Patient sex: F
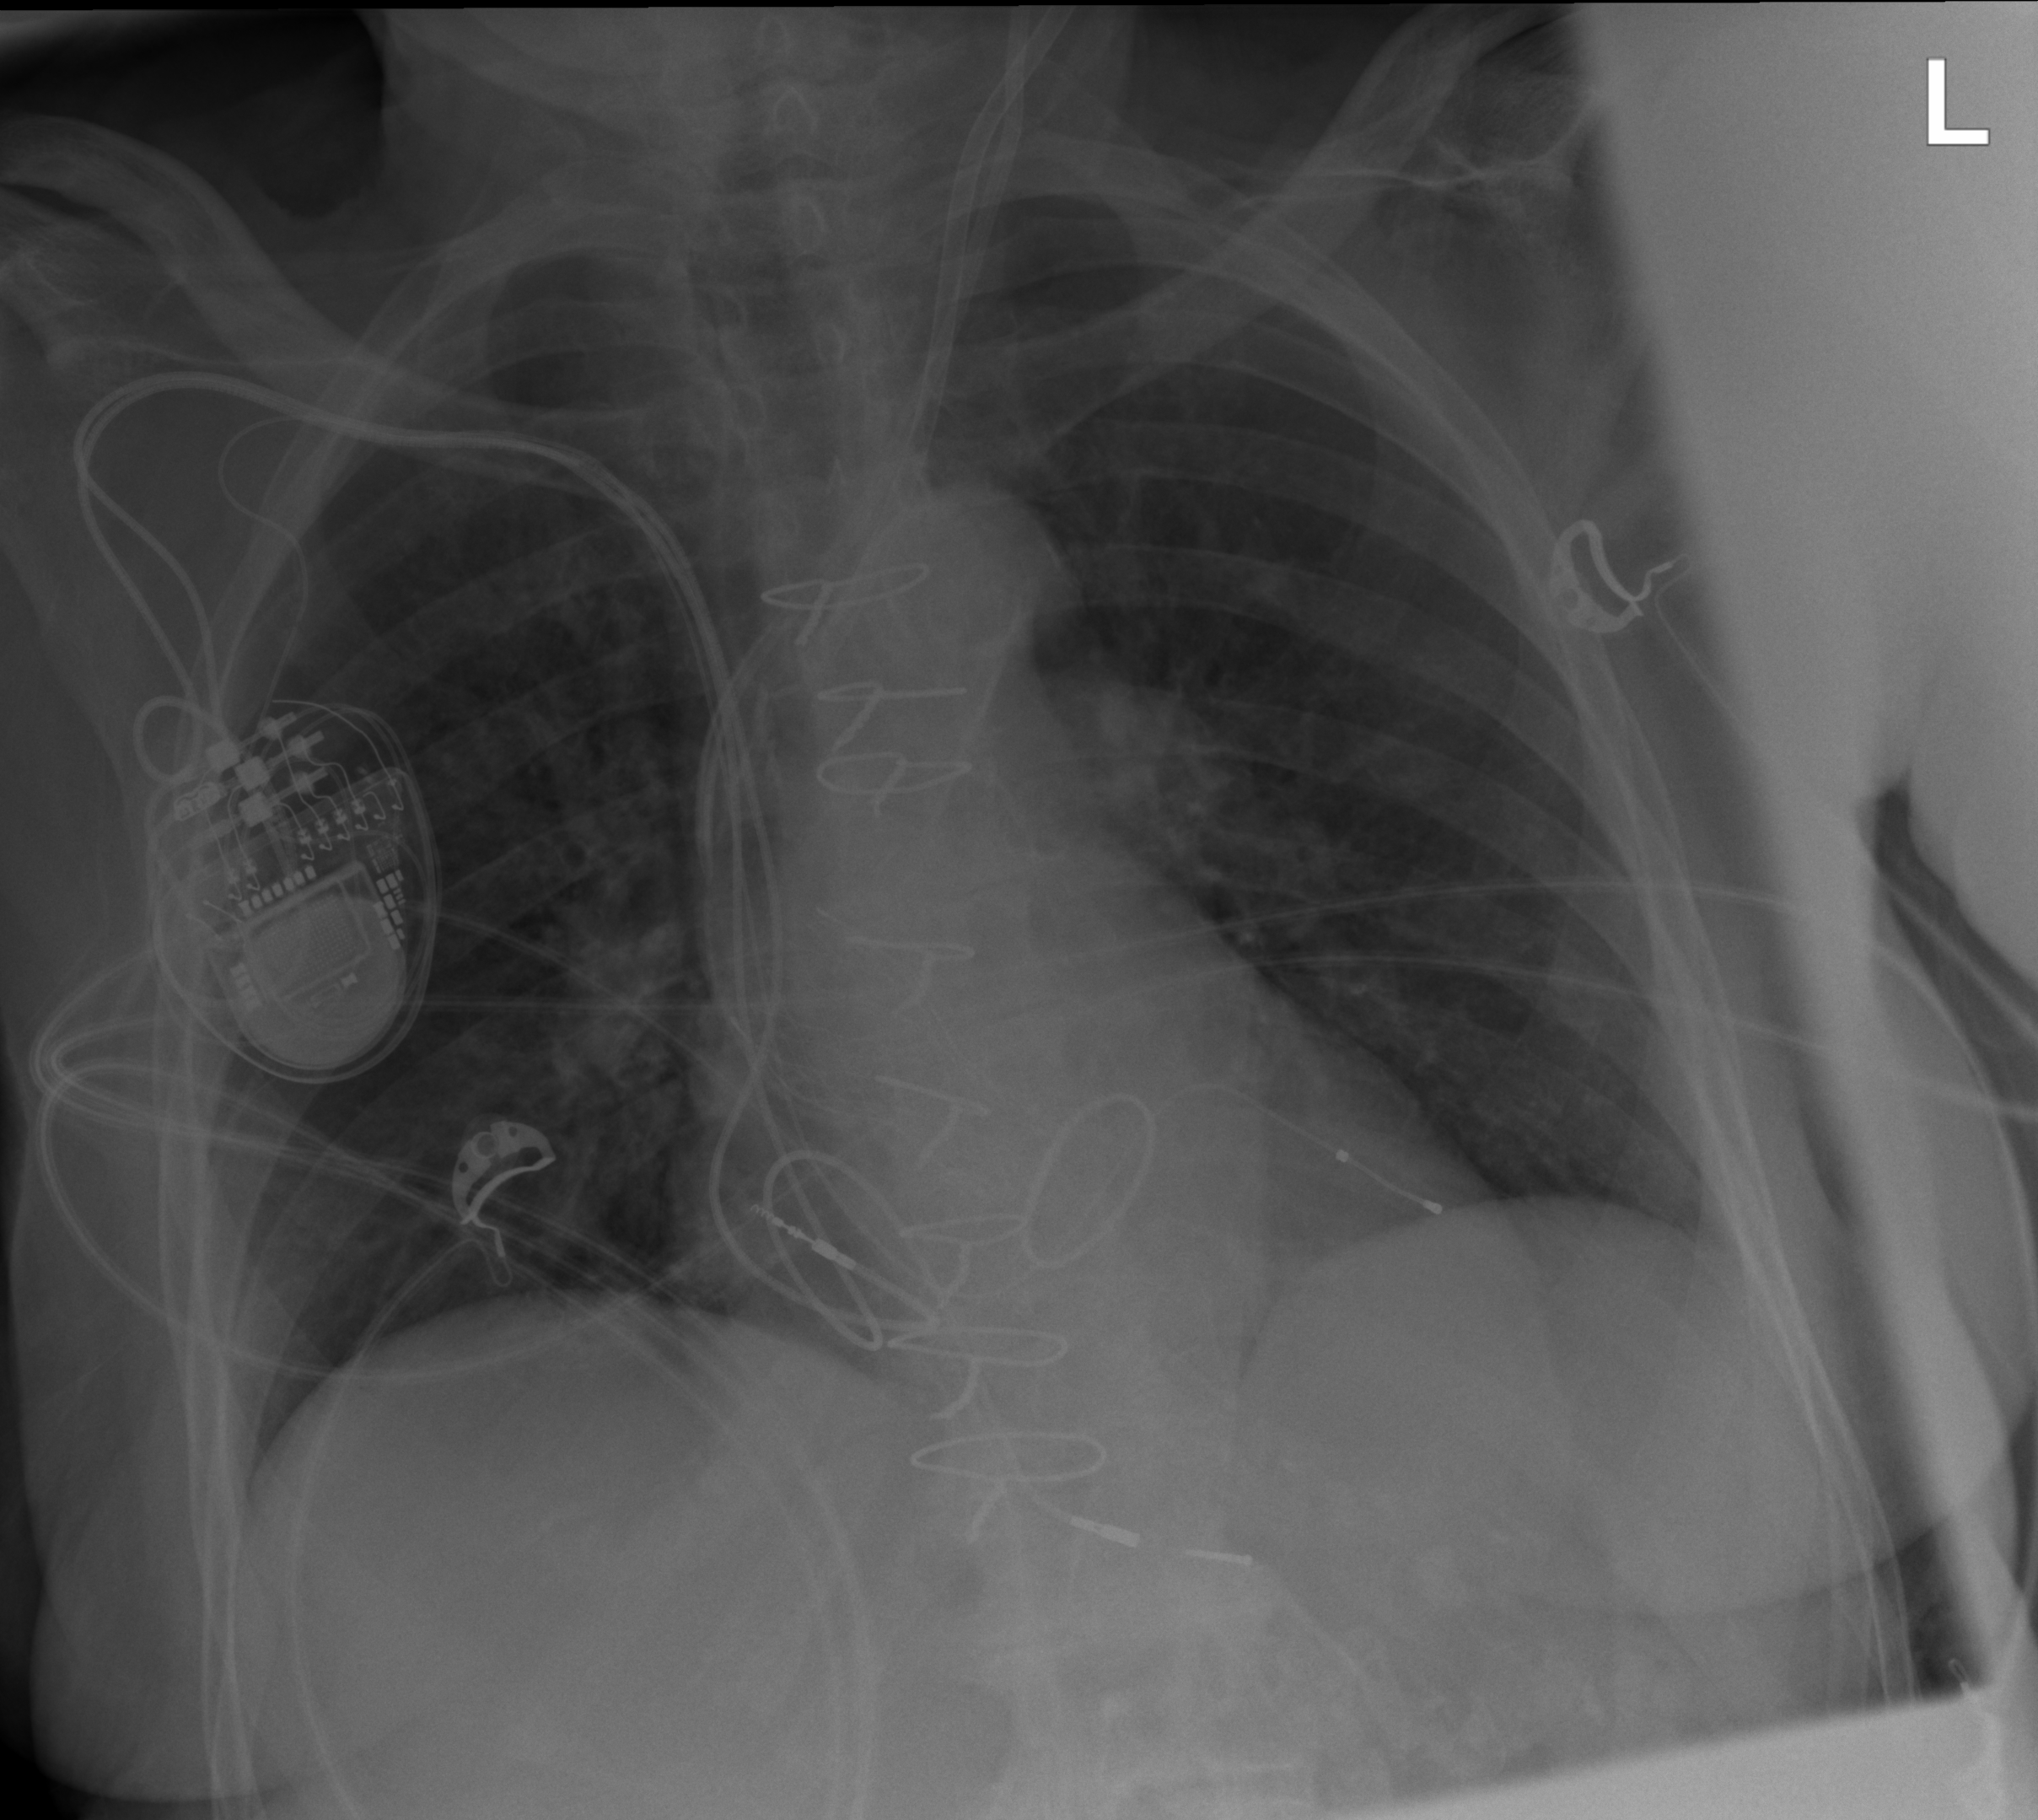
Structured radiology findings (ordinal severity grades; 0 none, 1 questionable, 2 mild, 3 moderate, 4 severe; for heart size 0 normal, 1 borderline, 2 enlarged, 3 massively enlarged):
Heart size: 1
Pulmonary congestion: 1
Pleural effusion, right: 0
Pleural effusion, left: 1
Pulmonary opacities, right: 0
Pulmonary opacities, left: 0
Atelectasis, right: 2
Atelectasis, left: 0